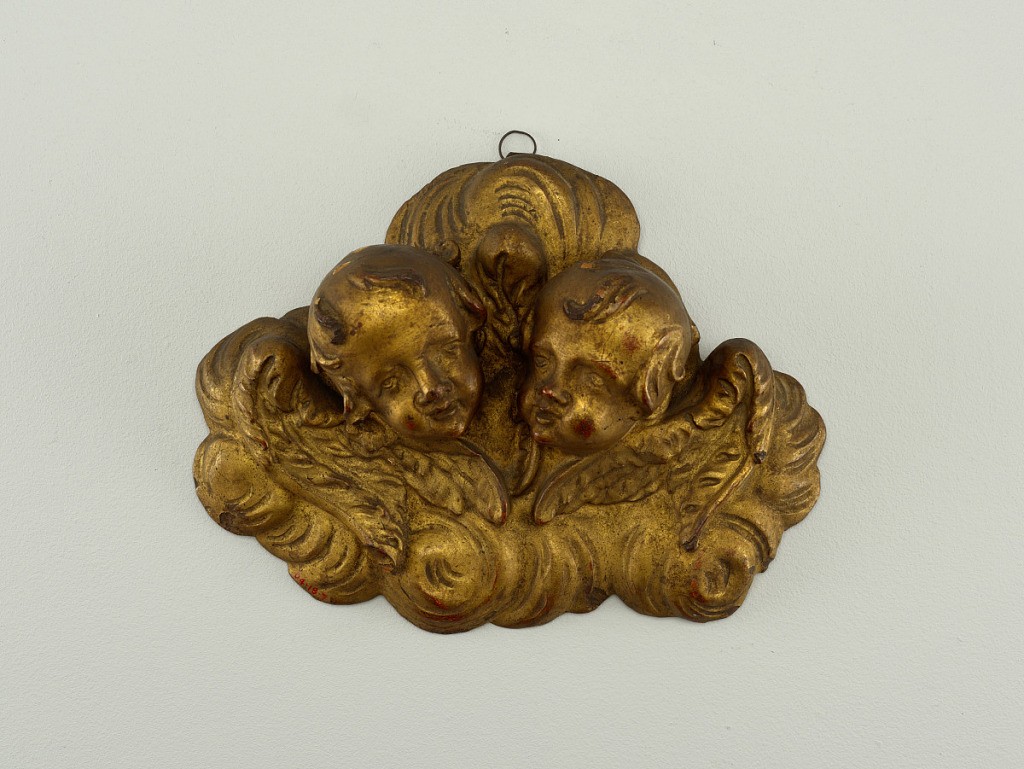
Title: Carving
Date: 19th century
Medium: wood, gilded
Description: Two heads of putti, with wings